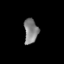
Tissue: lung
Cell type: Epithelial cells
Senescence score: 0.2298
Nuclear area (px): 342
Mean DAPI intensity: 130.149